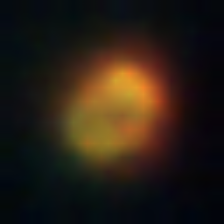
Taxon: NanoPlankton
Group: Other